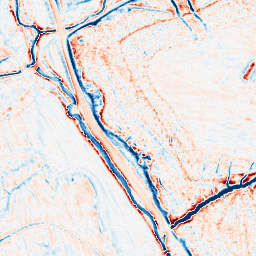
Category: edge_preserving
Decomposition family: anisotropic_diffusion
Decomposition parameters: iterations: 20
kappa: 50
gamma: 0.15
Upsampling method: quadratic
Upsampling parameters: scale: 2
Upsampling scale: 2